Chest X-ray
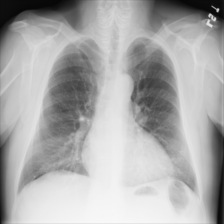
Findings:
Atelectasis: negative
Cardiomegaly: negative
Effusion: negative
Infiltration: negative
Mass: negative
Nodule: negative
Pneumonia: negative
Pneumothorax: negative
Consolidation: negative
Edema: negative
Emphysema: negative
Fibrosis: negative
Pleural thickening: negative
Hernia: negative